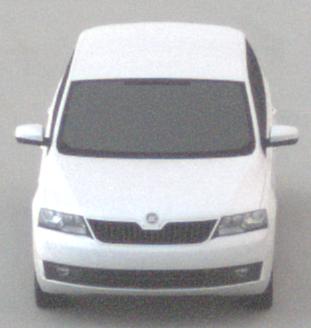
Make: Skoda
Model: Rapid Spaceback 1.2 TSI
Detailed model: Rapid Spaceback
Model produced from: 2013/10
Model produced until: 2015/04
Doors: 5
Color: white
Road condition: dry road
Daytime: night
Contrast: low contrast